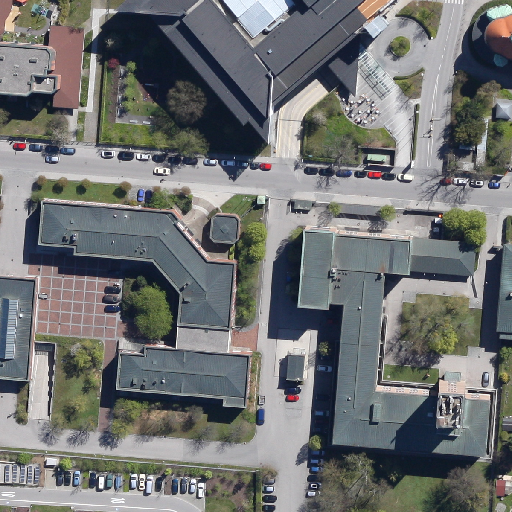
Referring expression: building along the road